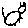
Label: cat